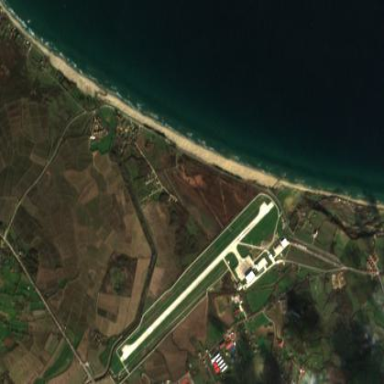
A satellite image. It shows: Concrete runway at airport.